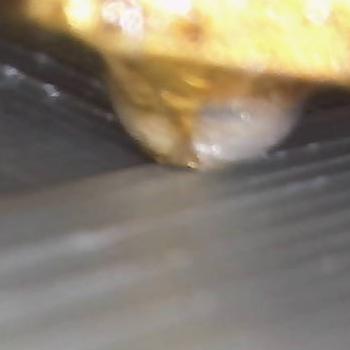
Flow rate: 88%